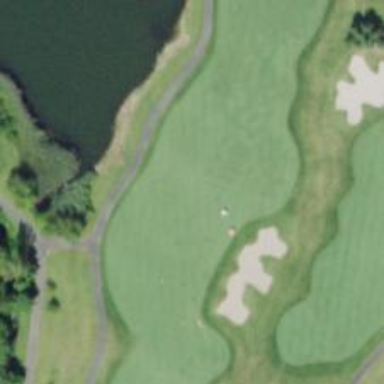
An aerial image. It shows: Golf hole.